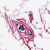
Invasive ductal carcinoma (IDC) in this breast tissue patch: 0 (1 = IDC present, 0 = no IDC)